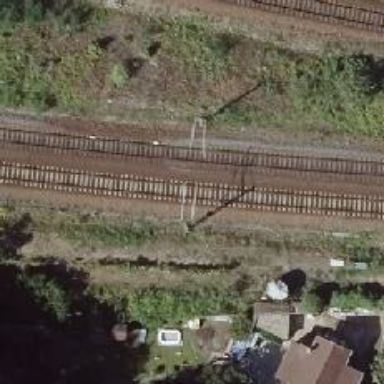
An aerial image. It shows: Milestone along the railway with catenary mast.